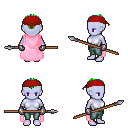
a pixel art fantasy rpg character, female body template, dark elf, purple skin, pink cape, teal pants, green short mohawk hairstyle, red bandana, metal gloves, spear, four views (front, back, left, right), 2x2 character sprite sheet, small pixel art, hard edges, no anti-aliasing